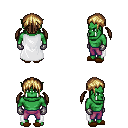
a pixel art fantasy rpg character, male body template, orc, green skin, white cape, magenta pants, blonde twin-tailed hairstyle, metal gloves, brown slippers, four views (front, back, left, right), 2x2 character sprite sheet, small pixel art, hard edges, no anti-aliasing